Question: I'm trying to hide the buttons that add color, see the picture. I've tried playing with the CSS and all I have managed to do is break the page and hide everything.
<URL>

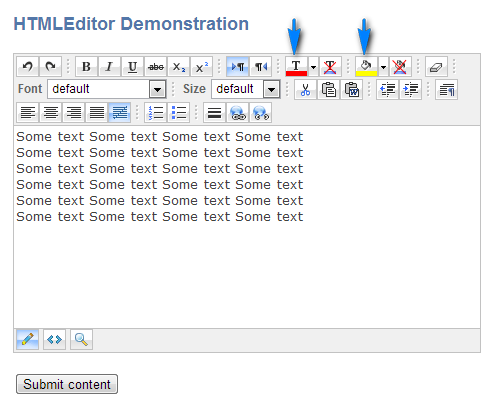
Answer: The following should resolve your issue.
'''
<style type="text/css">
#MainContent_ctl00_ctl01_FixedForeColor {display:none;}
#MainContent_ctl00_ctl01_FixedBackColor {display:none;}
</style>
'''
'''
<style type="text/css">
#MainContent_Editor1_ctl01_FixedForeColor {display:none;}
#MainContent_Editor1_ctl01_FixedBackColor {display:none;}
</style>
'''
<URL>